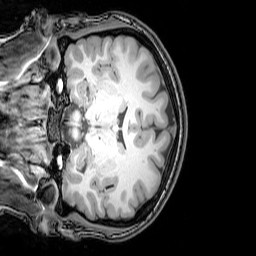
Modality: T1w
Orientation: coronal
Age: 22
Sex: female
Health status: healthy
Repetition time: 0.081 s
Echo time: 0.037 s